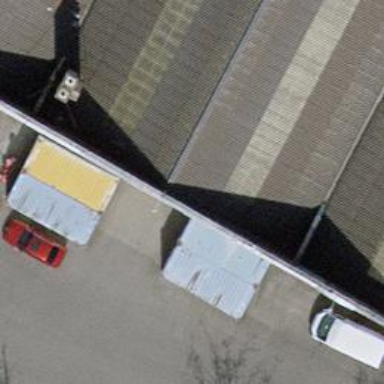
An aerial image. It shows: Car shop.